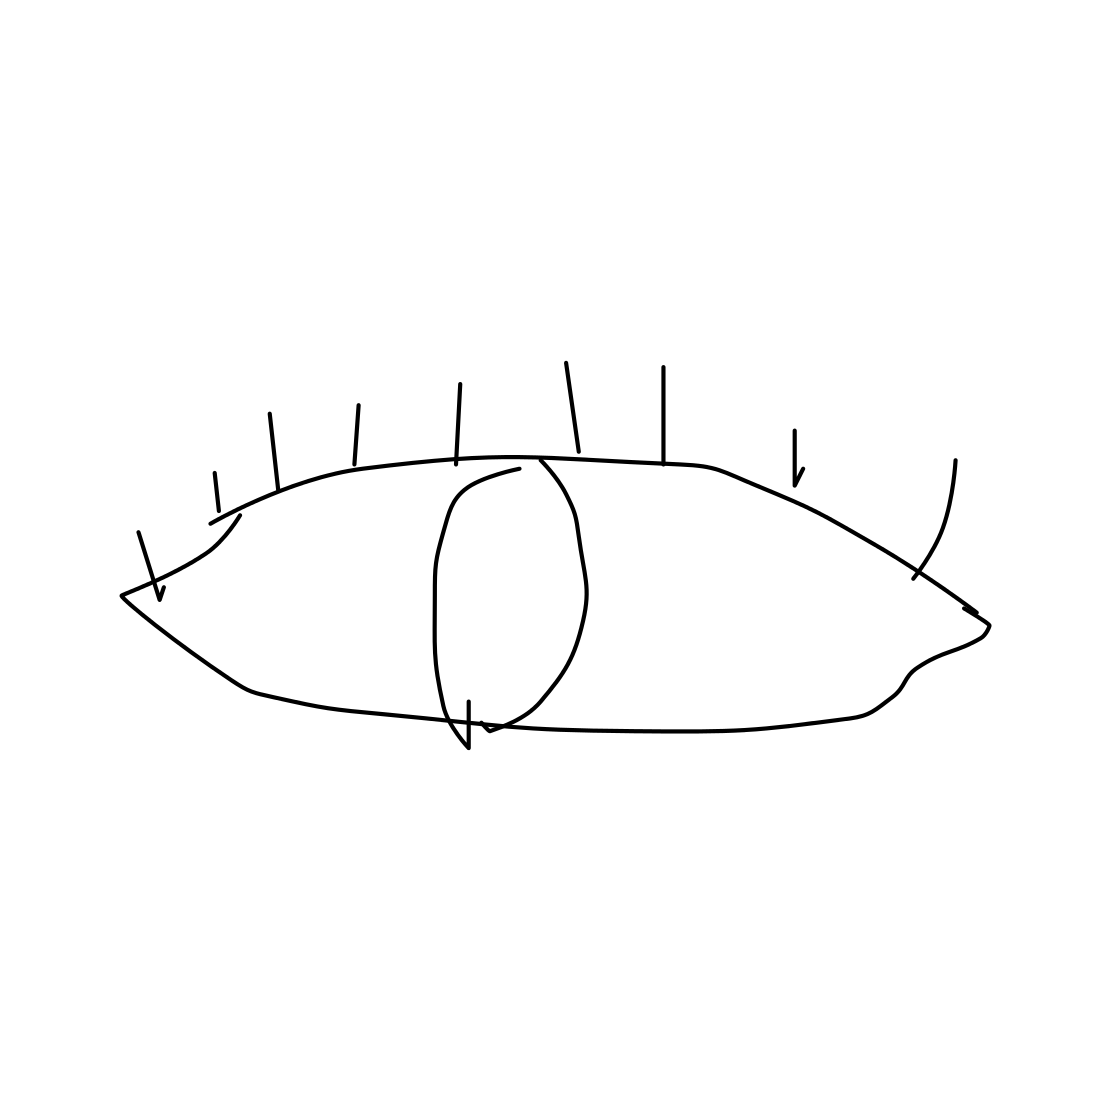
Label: eye